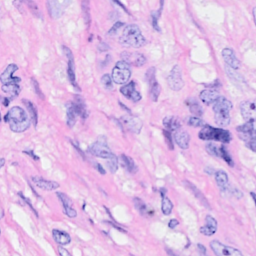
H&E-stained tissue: Breast